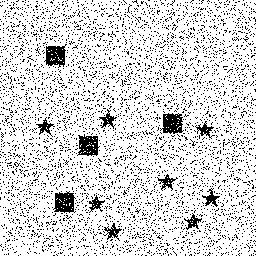
Squares: 4
Triangles: 0
Stars: 8
Total shapes: 12